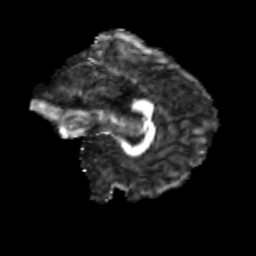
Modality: FA
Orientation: sagittal
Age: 20
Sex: female
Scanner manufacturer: siemens
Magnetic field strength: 3 T
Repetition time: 3.5 s
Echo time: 0.113 s